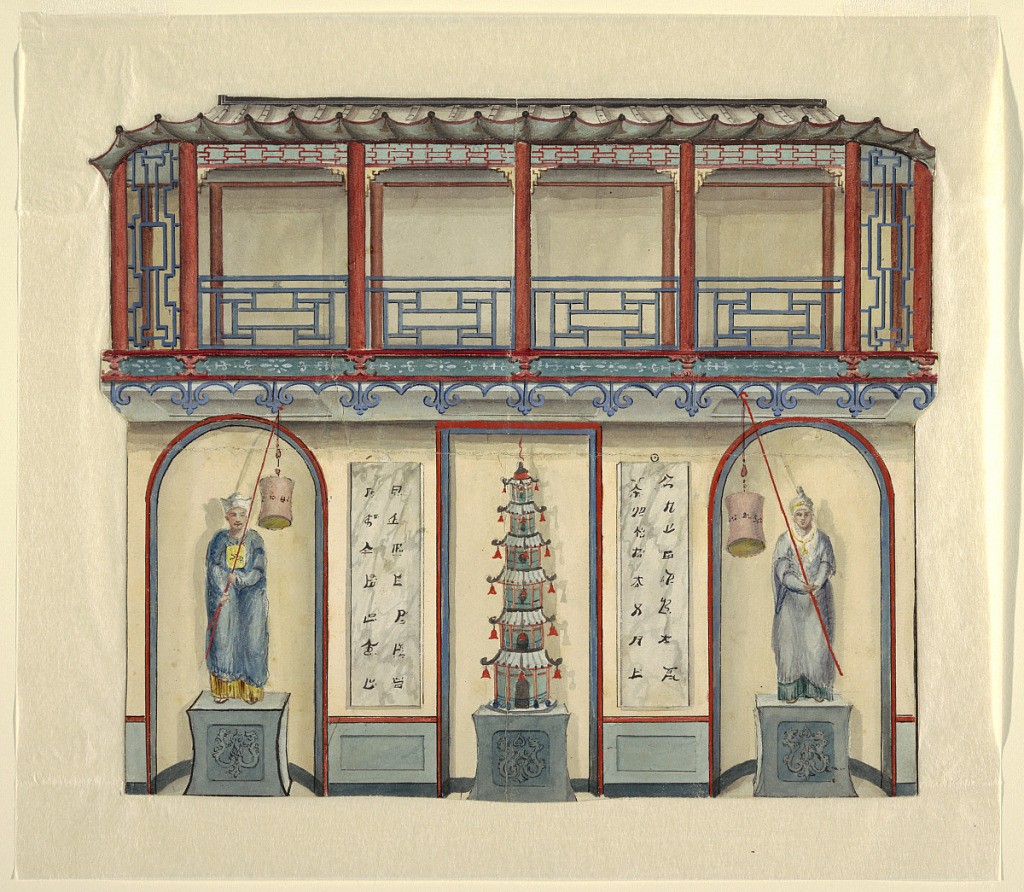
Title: Design for the West Wall of the Entrance Hall, Royal Pavilion at Brighton
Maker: Frederick Crace, English, 1779–1859
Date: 1802
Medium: Pen and black ink, brush and watercolor, graphite on white wove paper
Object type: Drawing
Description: Elevation of a wall, with a central niche containing a porcelain pagoda mounted on a pedestal. This is flanked with two niches containing Chinese figures in costume. Tablets with Chinese characters on piers between niches. A balcony with trelliswork design above.